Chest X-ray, AP view. Patient: 57 years old, sex F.
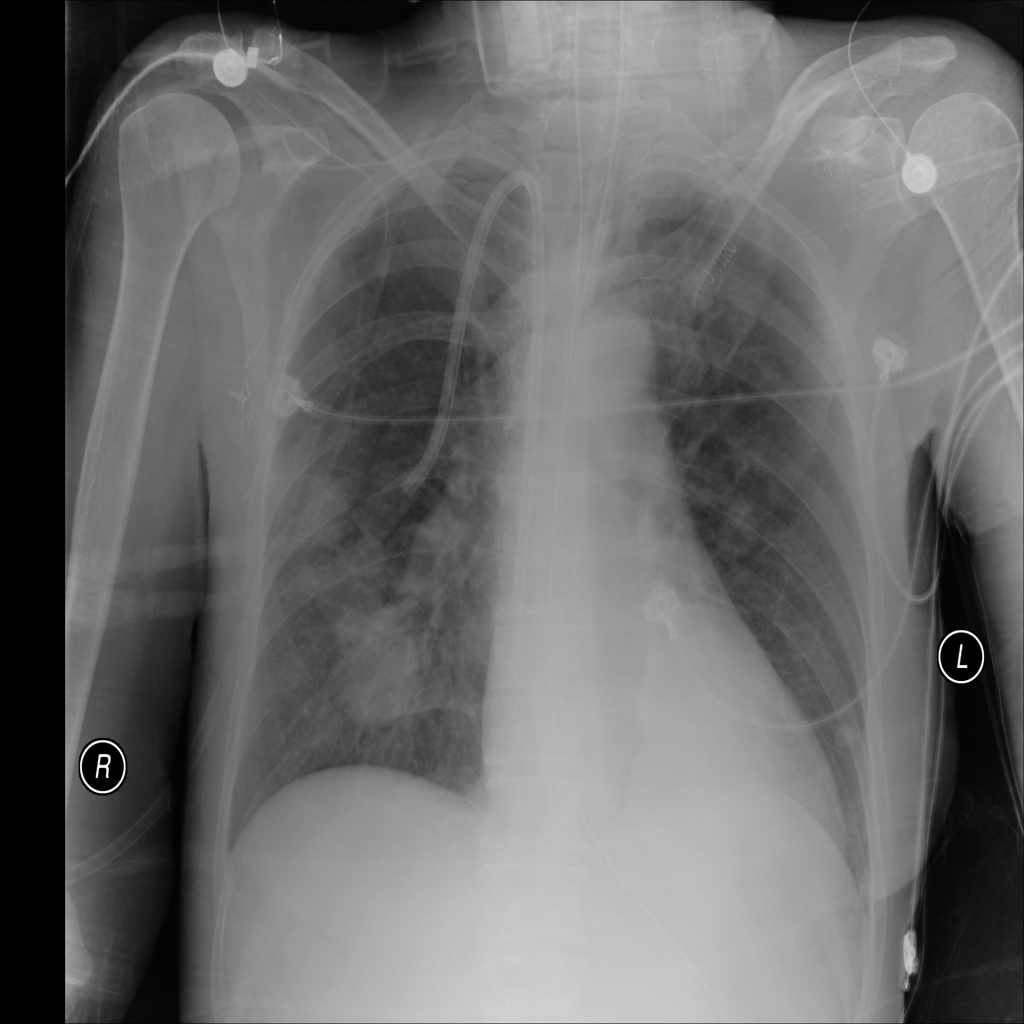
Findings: Mass, Nodule